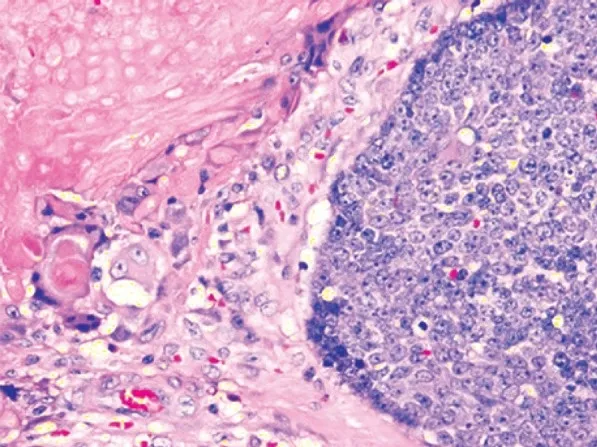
Histopathology shows two predominant cell population of pilomatricoma - the basophilic basaloid cells with scanty cytoplasm, prominent nuclei and indistinct borders, and the eosinophilic anucleated "ghost cells" with relatively distinct borders, and with a transitional zone in between. As the tumor ages, the basaloid cells undergo apoptosis and become "ghost cells". Hematoxylin-eosin x 400.
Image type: pathology (h&e)